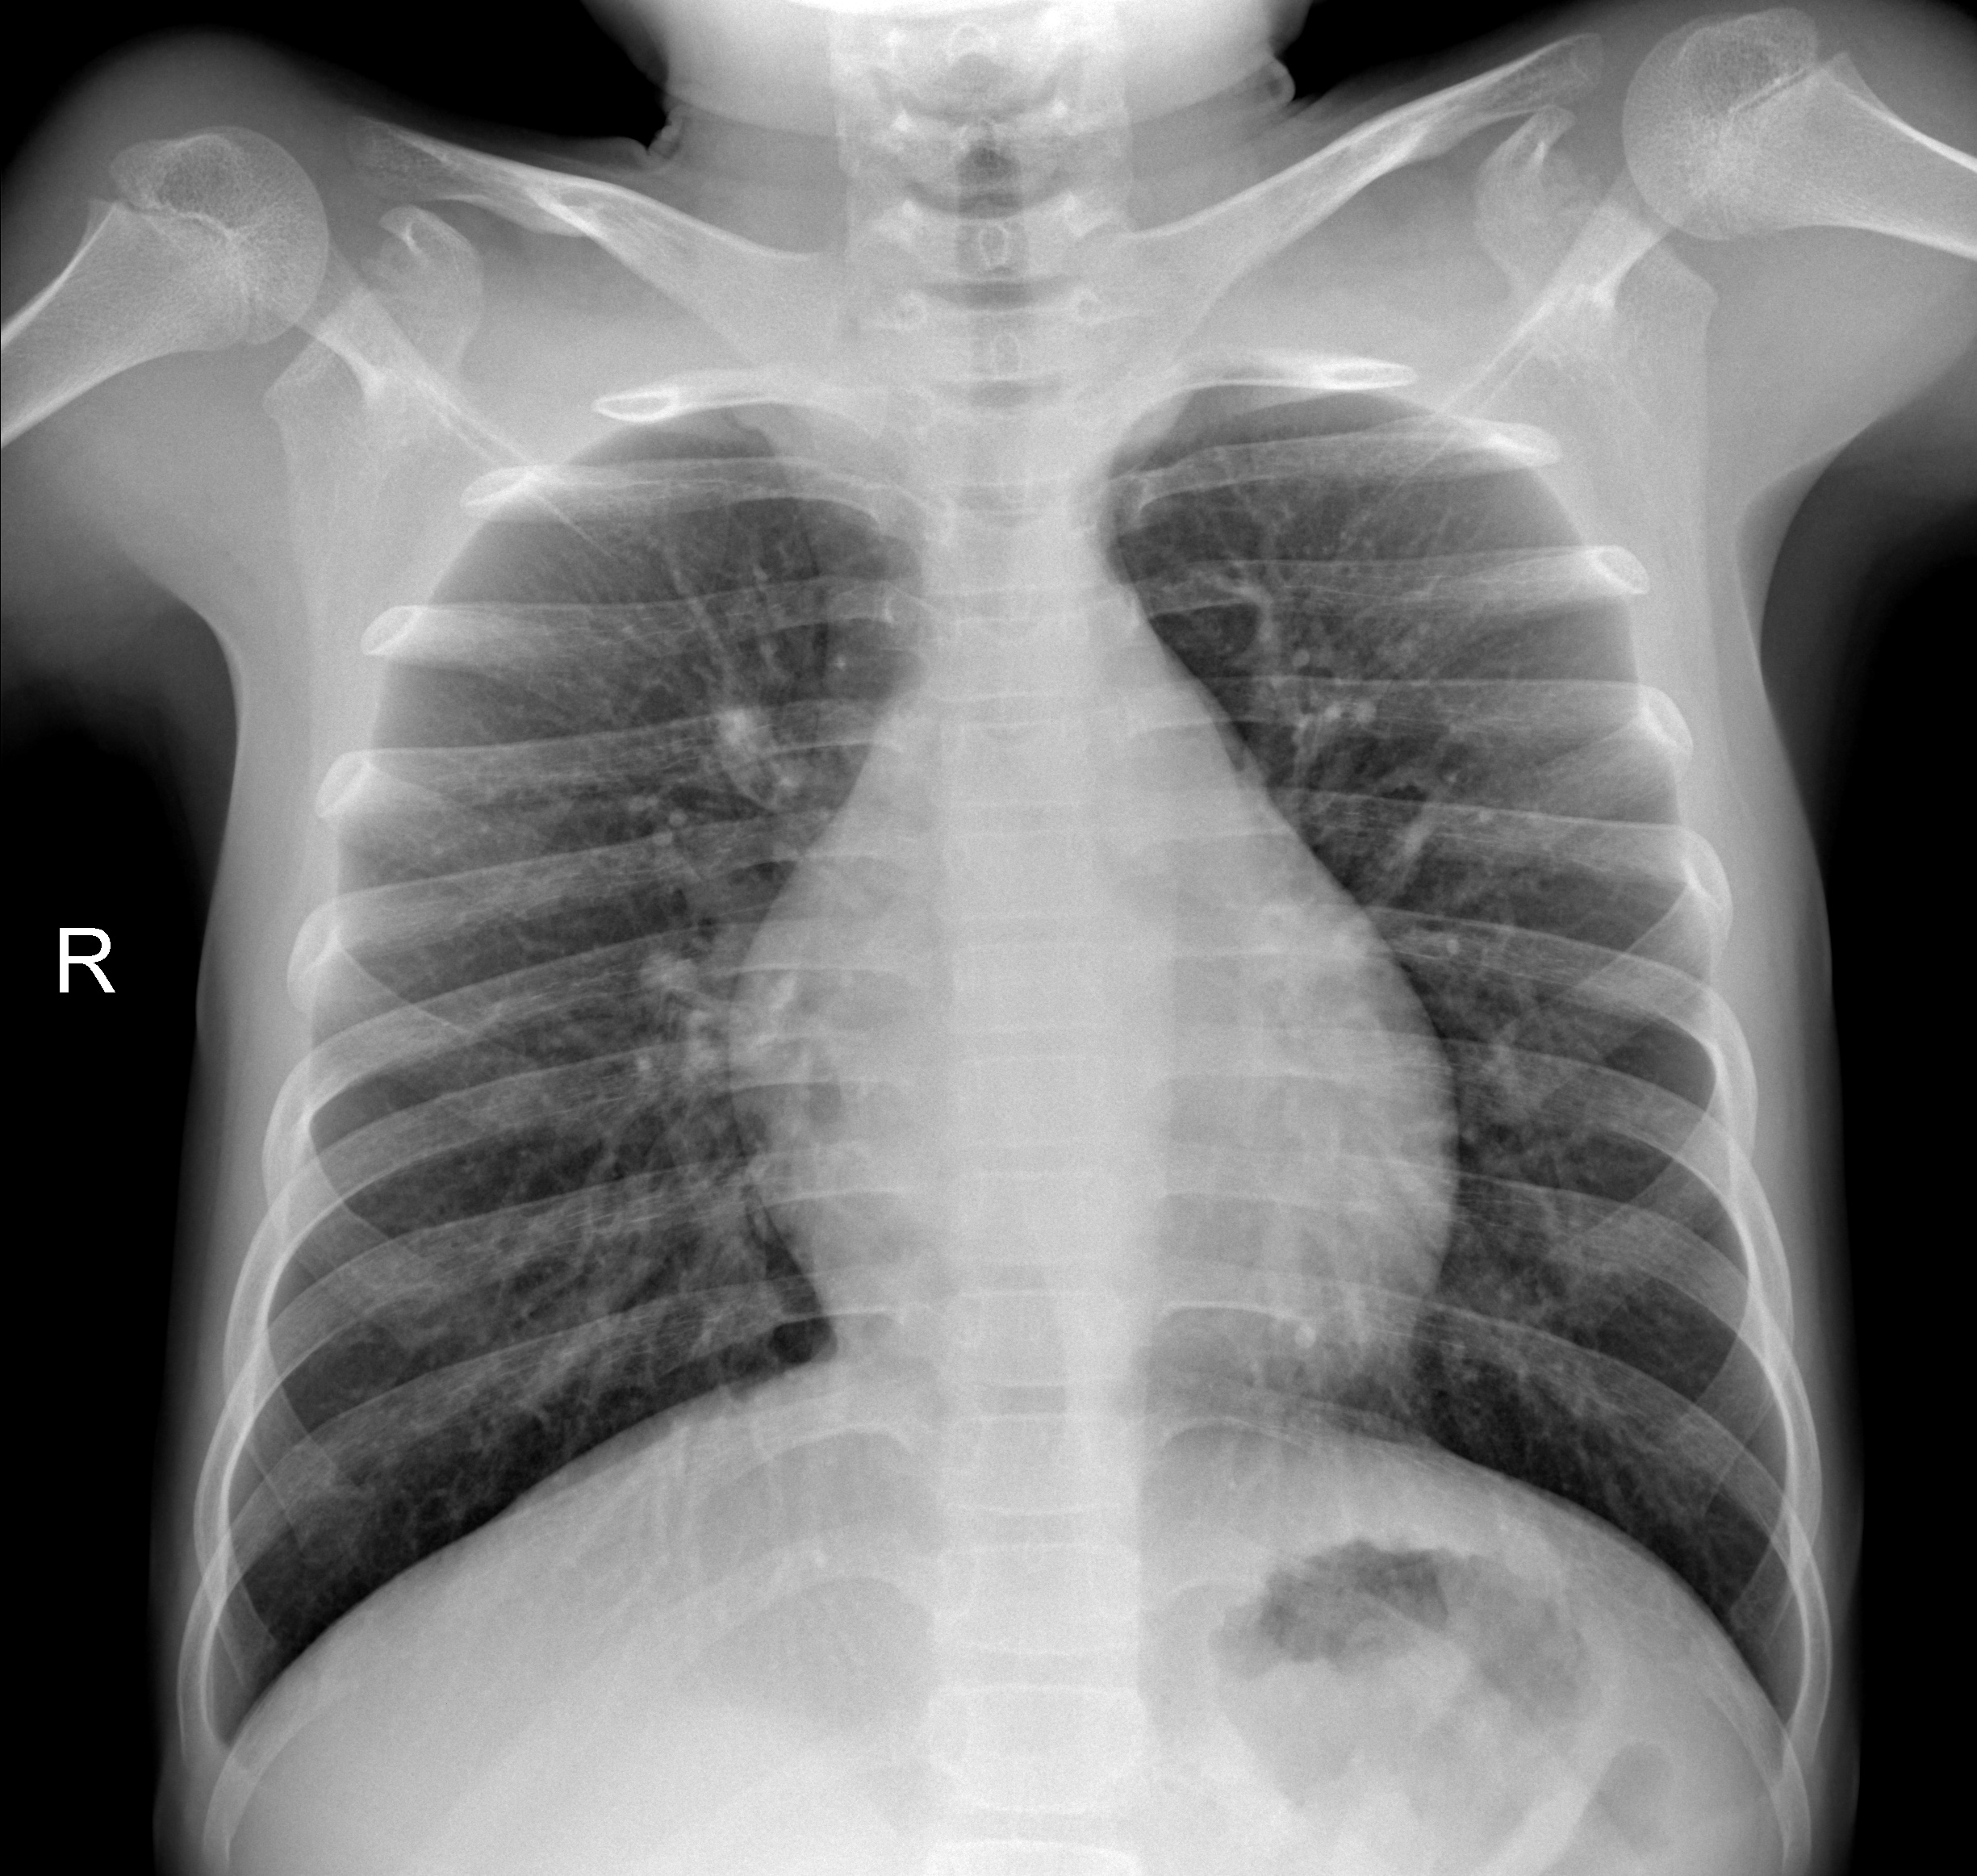
Diagnosis: NORMAL